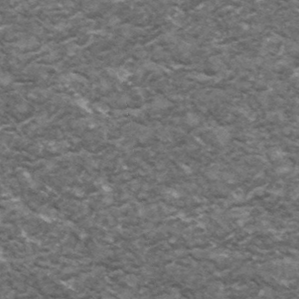
Label: frost